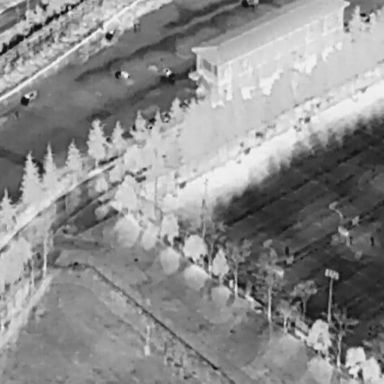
There are eight objects shown in the infrared image, including six Cars, and two People.